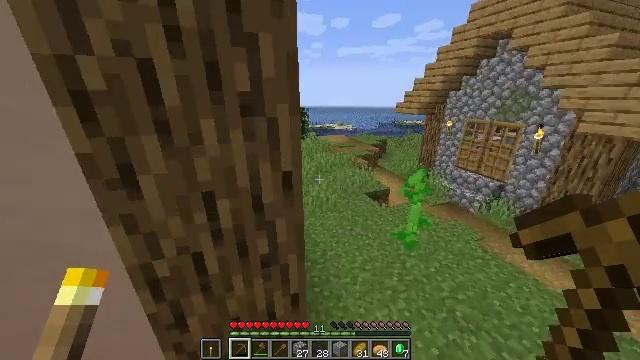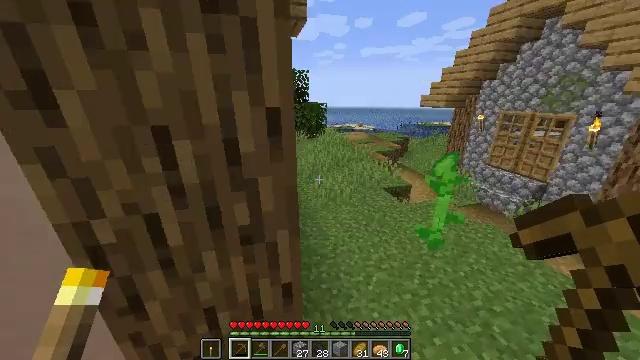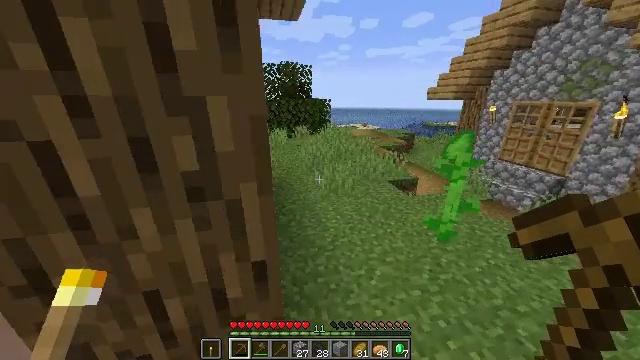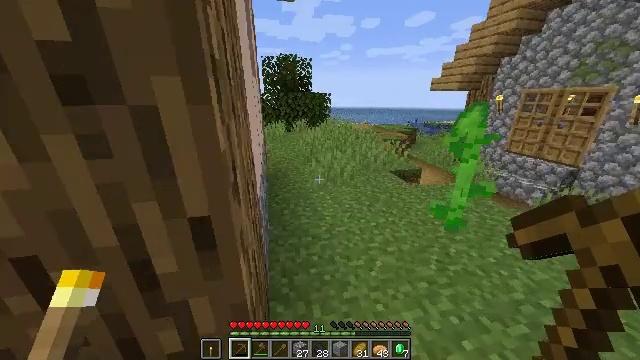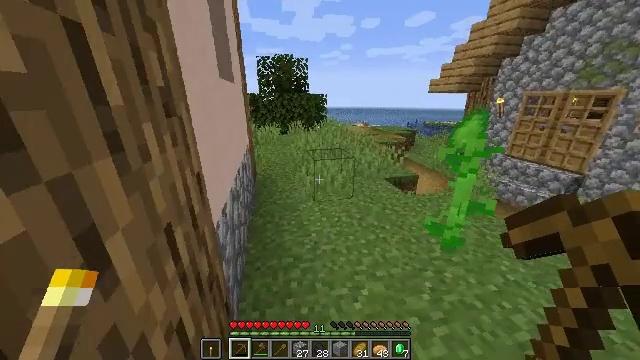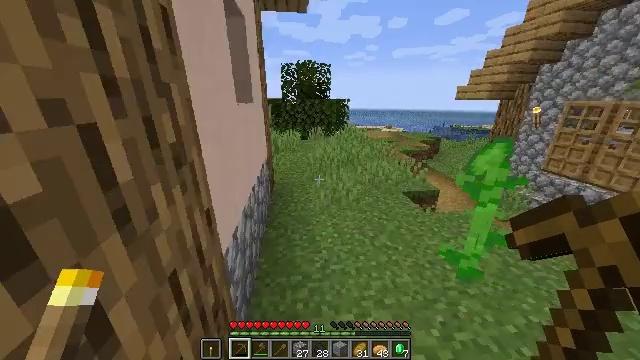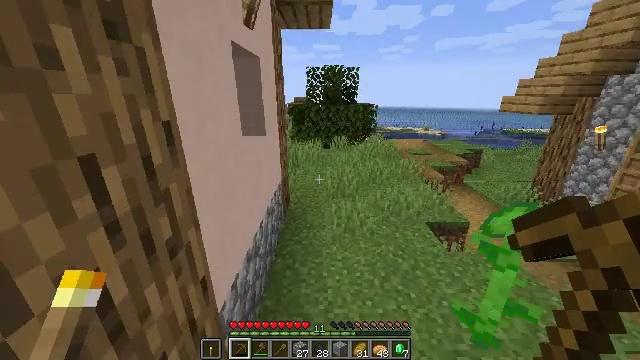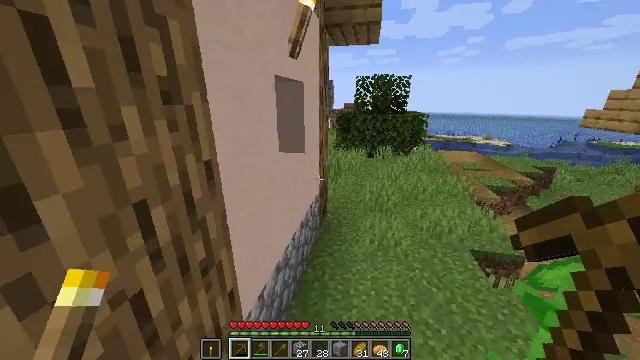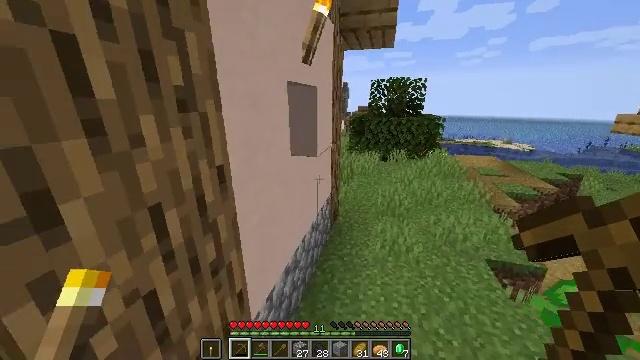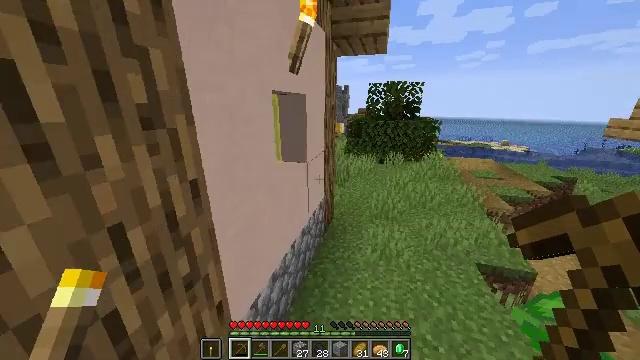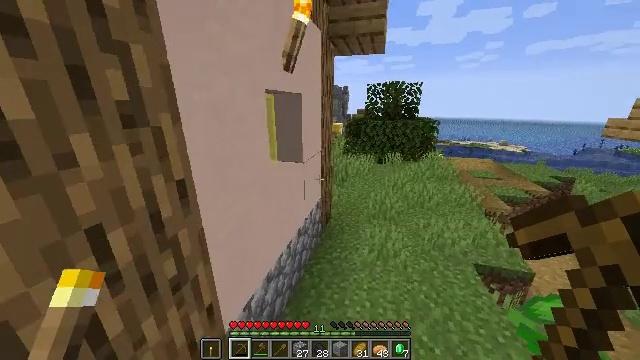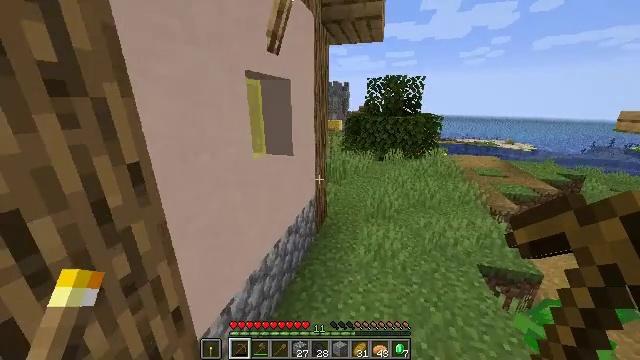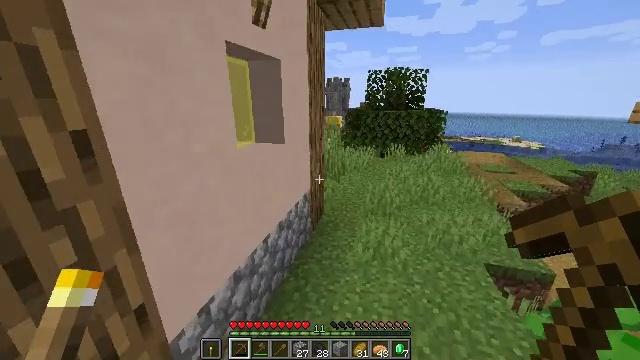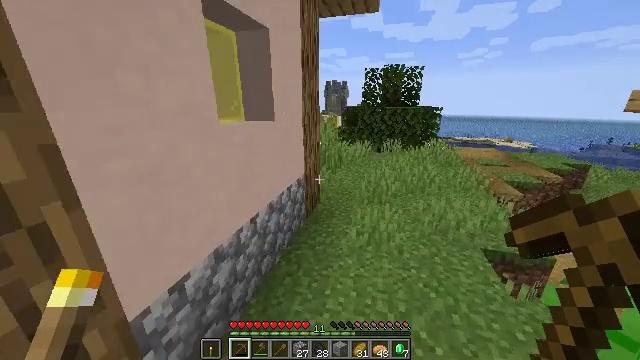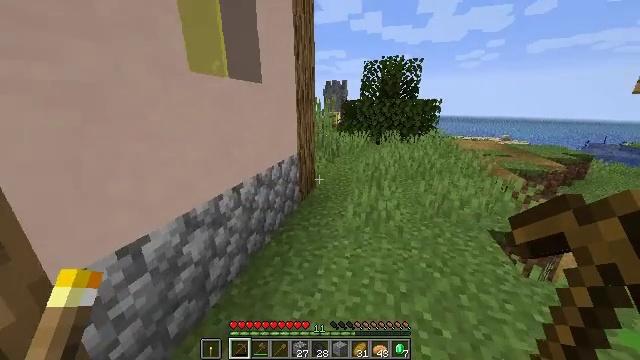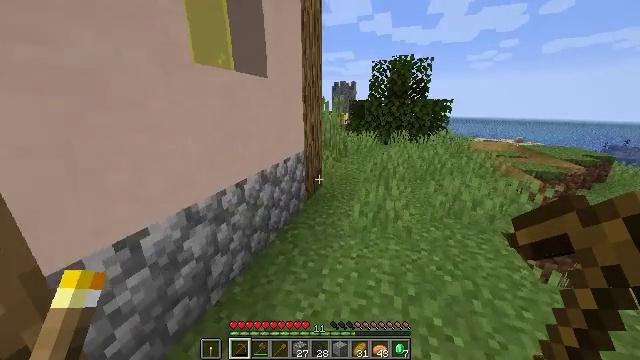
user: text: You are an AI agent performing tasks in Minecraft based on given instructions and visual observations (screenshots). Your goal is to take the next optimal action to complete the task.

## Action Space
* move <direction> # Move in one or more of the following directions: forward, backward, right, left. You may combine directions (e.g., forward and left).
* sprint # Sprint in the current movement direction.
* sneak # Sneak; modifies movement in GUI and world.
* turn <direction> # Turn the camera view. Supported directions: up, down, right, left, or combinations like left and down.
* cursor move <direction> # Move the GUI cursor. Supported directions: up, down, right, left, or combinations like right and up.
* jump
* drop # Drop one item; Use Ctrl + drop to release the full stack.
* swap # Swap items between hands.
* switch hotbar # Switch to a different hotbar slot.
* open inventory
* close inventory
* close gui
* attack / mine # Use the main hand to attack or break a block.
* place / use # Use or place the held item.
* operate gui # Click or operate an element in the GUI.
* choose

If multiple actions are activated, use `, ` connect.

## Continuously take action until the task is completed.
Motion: motion action
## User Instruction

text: Gather grass on the ground.
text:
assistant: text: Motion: move forward, sprint, turn left, jump
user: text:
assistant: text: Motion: move forward, sprint, turn left, jump
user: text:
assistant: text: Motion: move forward, sprint, jump
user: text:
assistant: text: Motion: move forward, sprint, jump
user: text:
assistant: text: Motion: move forward and move right, sprint, turn left, jump
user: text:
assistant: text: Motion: move forward and move right, sprint, turn left, jump
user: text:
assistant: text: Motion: move forward, sprint, turn left, jump
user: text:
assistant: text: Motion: move forward, sprint, turn left, jump
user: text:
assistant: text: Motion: move forward, sprint, jump
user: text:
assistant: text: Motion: move forward, sprint, jump
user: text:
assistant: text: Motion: move forward, sprint, jump
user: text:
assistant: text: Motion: move forward, sprint, jump
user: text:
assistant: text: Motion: move forward, sprint, jump
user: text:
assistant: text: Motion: move forward, sprint, jump
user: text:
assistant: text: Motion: move forward, sprint, turn left, jump
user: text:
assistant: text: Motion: move forward, sprint, turn left, jump
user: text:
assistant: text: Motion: move forward, sprint, jump
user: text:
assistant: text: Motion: move forward, sprint, jump
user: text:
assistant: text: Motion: move forward, sprint, jump
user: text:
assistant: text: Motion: move forward, sprint, jump
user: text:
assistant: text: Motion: move forward and move right, sprint, turn left and up, jump
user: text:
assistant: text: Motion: move forward and move right, sprint, turn left and down, jump
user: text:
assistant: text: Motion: move forward and move right, sprint, turn left
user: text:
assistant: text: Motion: move forward and move right, sprint, turn left and down
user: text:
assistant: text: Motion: move forward and move right, sprint, turn left
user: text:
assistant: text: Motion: move forward and move right, sprint, turn left
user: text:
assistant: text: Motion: move forward and move right, sprint, turn left
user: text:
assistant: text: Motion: move forward and move right, sprint, turn left
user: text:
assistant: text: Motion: move forward and move right, sprint, turn left
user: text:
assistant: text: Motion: move forward and move right, sprint, turn left